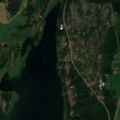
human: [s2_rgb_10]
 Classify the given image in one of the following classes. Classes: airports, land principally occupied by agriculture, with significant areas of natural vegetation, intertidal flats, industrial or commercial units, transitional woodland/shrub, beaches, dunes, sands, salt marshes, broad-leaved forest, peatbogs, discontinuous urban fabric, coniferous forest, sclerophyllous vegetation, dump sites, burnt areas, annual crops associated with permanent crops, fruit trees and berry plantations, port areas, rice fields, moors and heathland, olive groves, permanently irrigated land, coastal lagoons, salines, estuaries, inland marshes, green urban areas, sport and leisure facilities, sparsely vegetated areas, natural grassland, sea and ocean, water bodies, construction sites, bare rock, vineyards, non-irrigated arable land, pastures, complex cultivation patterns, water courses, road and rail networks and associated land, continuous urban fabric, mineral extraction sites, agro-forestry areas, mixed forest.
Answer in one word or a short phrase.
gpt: land principally occupied by agriculture, with significant areas of natural vegetation, mixed forest, sea and ocean